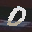
Label: 0